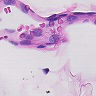
Metastatic tissue present: no